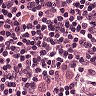
Metastatic tissue present: no